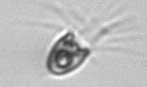
Label: Balanion